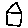
Label: house